Question:
I have this table, how to count field content from Count columns (30+15+20) on PHP script?
If anybody has snippet, source code or tutorial, please tell me :)
'''
foreach($row->result_array() as $row) {
<td><div align="center"><?PHP echo $row['No']; ?></div></td>
<td><div align="center"><?PHP echo $row['Count']; ?></div></td>
}
'''
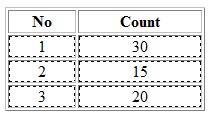
Answer: Initialize a variable with value '0' ... Than use '+=' to add values to your '$total'
'''
$total = 0;
foreach($row->result_array() as $row) {
$total += $row['Count']; //Add this to your loop
/* What we are doing here is adding the value of $row['Count'] to $total
$total value will be available on each iteration and you keep on adding
values of $row['Count']
*/
?>
<td><div align="center"><?PHP echo $row['No']; ?></div></td>
<td><div align="center"><?PHP echo $row['Count']; ?></div></td>
<?php
}
echo $total;
'''
Alternatively most preferable way to do this is to use 'SUM()' in your query